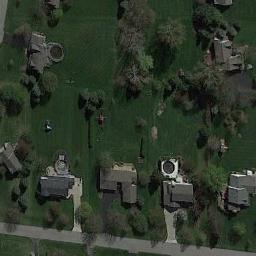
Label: medium_residential